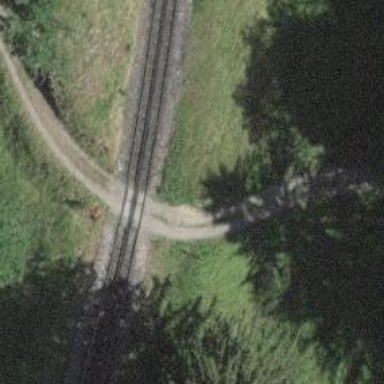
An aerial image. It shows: Level crossing along the railway.